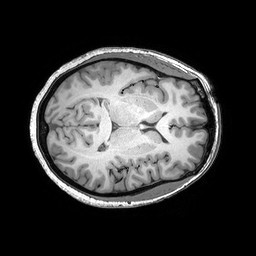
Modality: T1w
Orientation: axial
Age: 48
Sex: female
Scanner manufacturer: philips
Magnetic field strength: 3 T